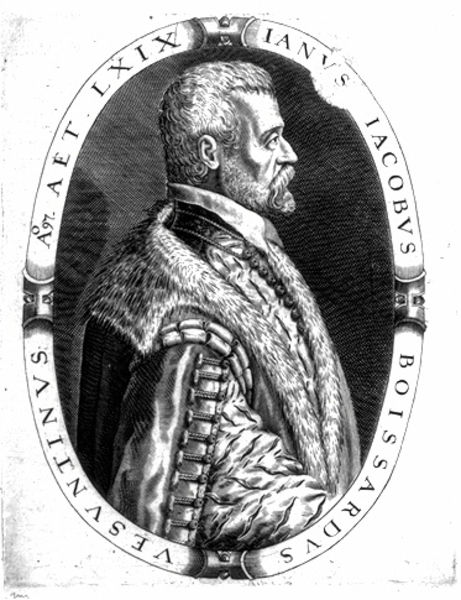
Titel: Bildnis des Johann Jakob Boissard
Künstler: Theodor de Bry
Institution: (Seriendruck)
Schlagwörter: dunkel, mann, schatten, brust, grau, haar, hell, licht, nase, ohr, profil, schwarz, weiss, zeichen, zeichnung, blick, bart, arm, kragen, pelz, rahmen, samt, ärmel, bild, bildnis, herr, portrait, porträt, auge, halbfigur, mantel, adel, saum, renaissance, seide, oval, fell, schrift, grafik, graphik, rand, könig, inschrift, streng, seitenansicht, alter, greis, medaillon, druck, schwarzweiss, radierung, stich, markant, portait, seite, strich, beschriftung, abzeichen, orden, herrscher, wappen, pelzkragen, halbportrait, pelzmantel, besatz, kupferstich, fellkragen, kurzhaarfrisur, zar, franzose, latein, reformation, vignette, jakob, schließen, jakobus, jacob, stirche, boissardus, vesuntinus, römischer kaiser, boissardvs, pelzu, laterin